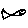
Label: fish